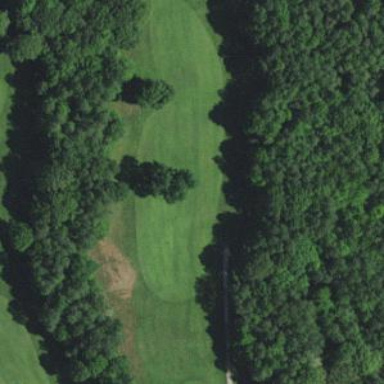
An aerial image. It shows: Grassy area serving as fairway for golf.